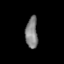
Tissue: prostate
Cell type: Myeloid cells
Senescence score: 0.7281
Nuclear area (px): 370
Mean DAPI intensity: 130.024